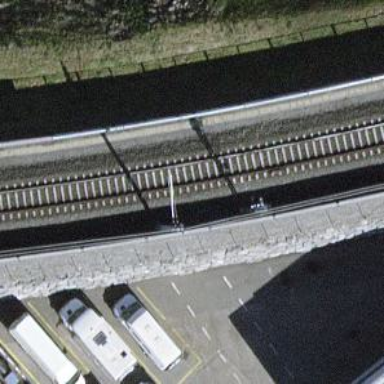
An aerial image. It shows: Railway track with electrified contact lines on embankment. The track is main one.